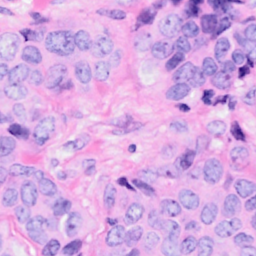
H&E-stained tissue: Breast